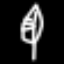
Label: leaf